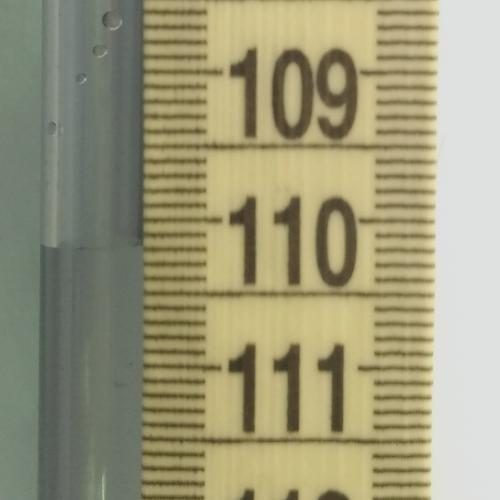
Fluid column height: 110.2 cm